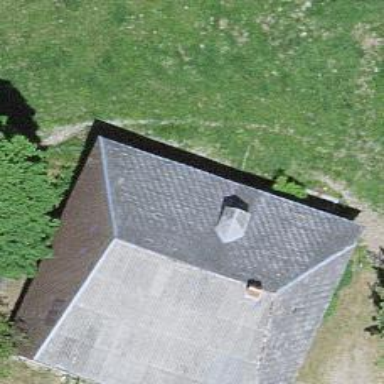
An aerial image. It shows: Farm building.